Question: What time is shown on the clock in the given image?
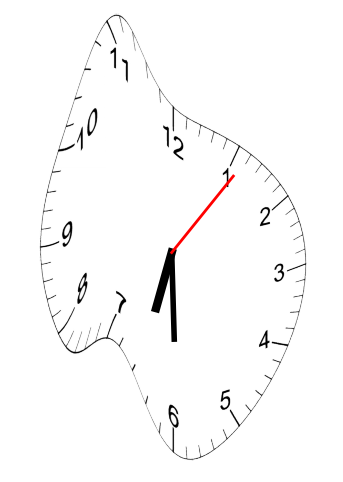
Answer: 06:30:06